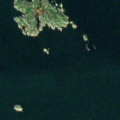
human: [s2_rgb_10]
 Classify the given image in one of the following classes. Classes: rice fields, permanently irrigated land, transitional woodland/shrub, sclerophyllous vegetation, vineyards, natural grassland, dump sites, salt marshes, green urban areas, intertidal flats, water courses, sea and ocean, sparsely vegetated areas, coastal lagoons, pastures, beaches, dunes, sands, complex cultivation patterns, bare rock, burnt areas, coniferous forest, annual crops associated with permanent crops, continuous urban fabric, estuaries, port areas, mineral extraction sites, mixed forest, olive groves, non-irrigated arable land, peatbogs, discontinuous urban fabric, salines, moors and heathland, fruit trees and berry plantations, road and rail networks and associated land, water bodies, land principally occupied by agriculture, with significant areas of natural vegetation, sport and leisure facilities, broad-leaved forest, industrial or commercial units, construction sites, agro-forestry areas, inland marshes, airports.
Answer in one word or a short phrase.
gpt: sea and ocean